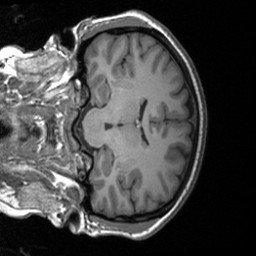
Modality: T1w
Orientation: coronal
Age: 24
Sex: female
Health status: healthy
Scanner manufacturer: siemens
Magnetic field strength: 3 T
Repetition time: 1.9 s
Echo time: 0.00226 s